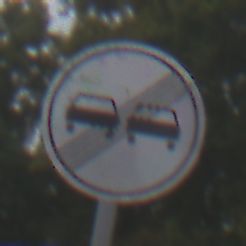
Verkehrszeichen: EndeUeberholverbot
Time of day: Midday
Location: Outdoor (Suburban)
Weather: Overcast
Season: NotSpecified
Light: Natural